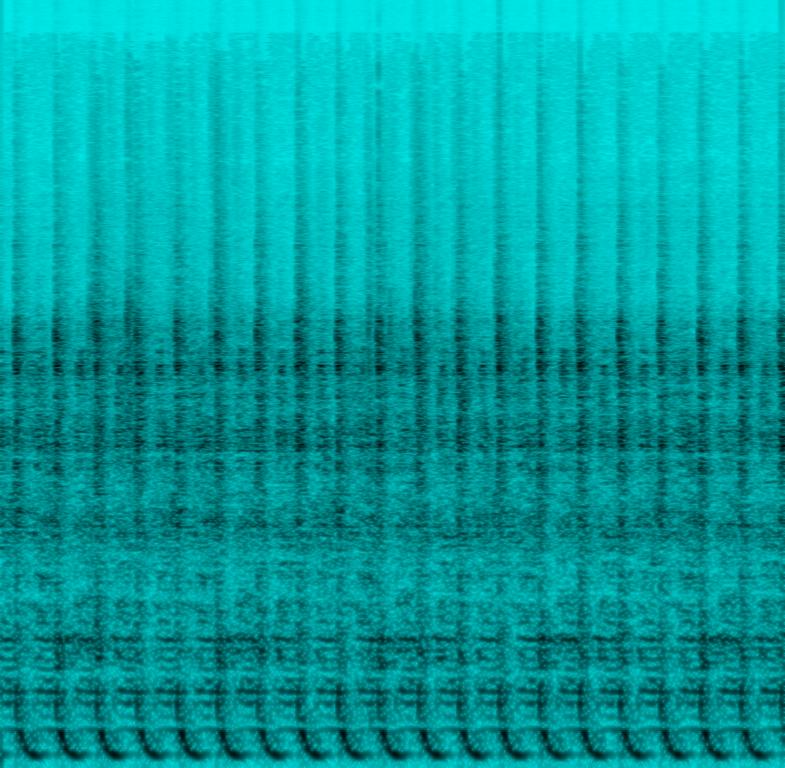
This song is a loud, energetic electronic instrumental. The audio quality is substandard making it hard to hear the song. One can tell that the song is vibrant , vivacious, bright, youthful and buoyant from the beat of punchy drumming and rapid incoherent vocals. Thesong sounds like EDM.